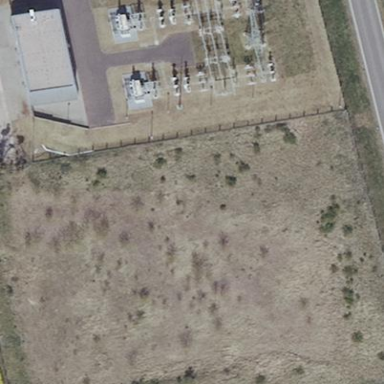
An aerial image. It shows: There is distribution substation enclosed by fence.